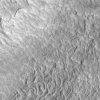
Atmospheric dust classification: not_dusty